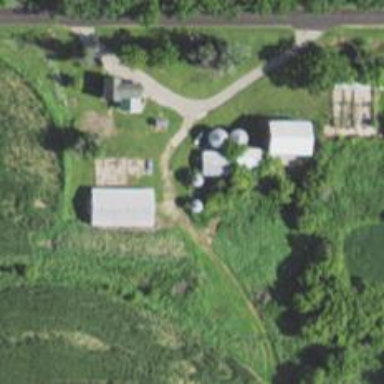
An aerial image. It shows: Silo.